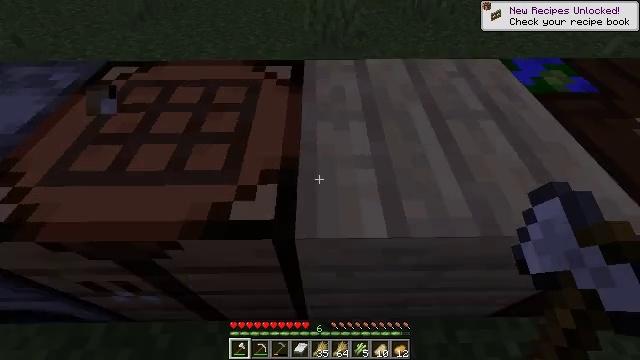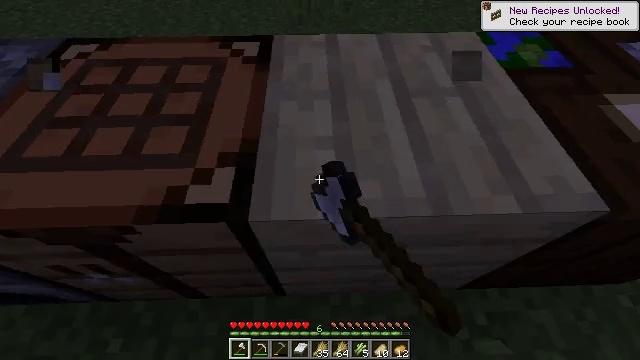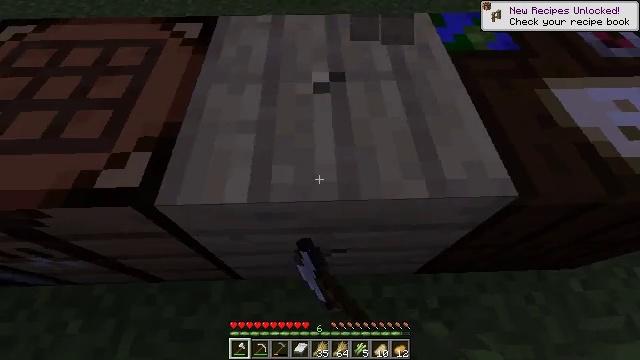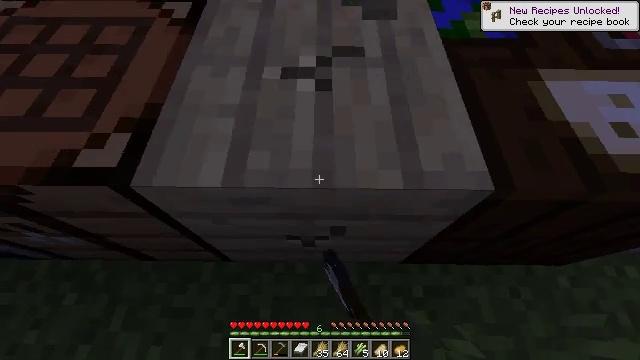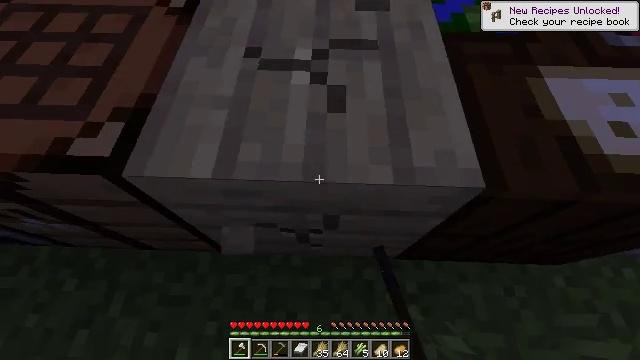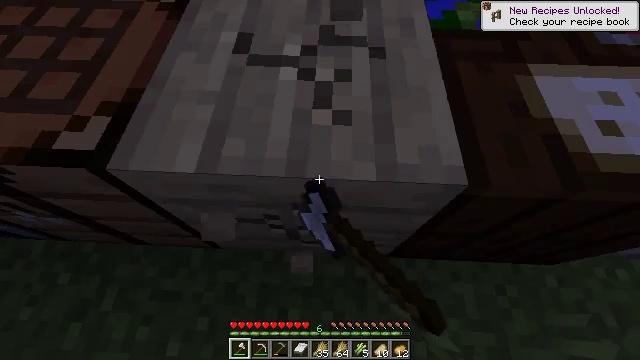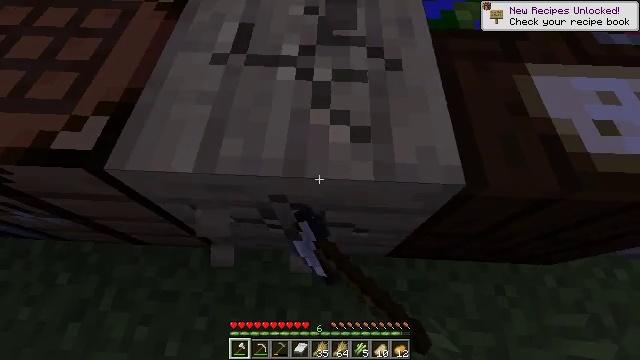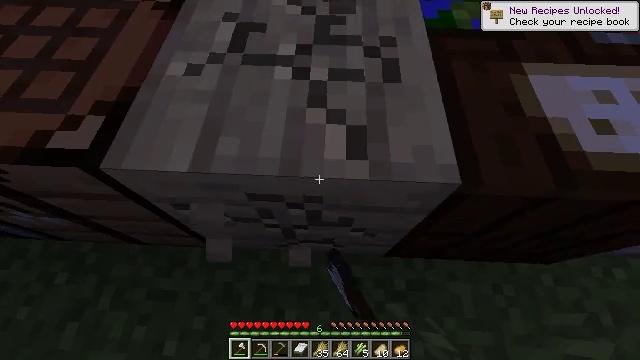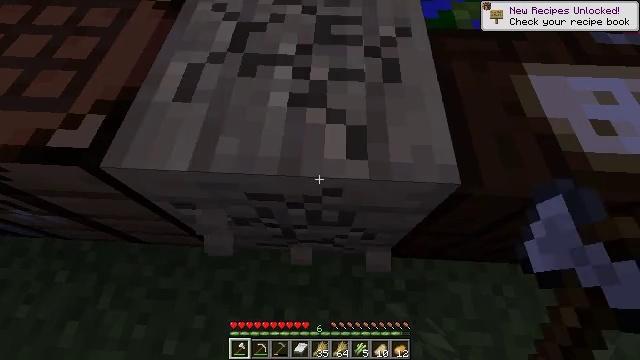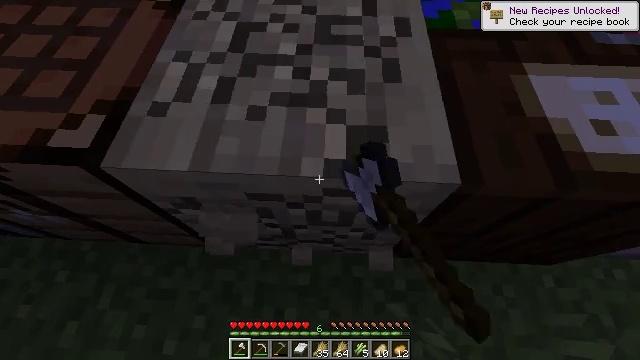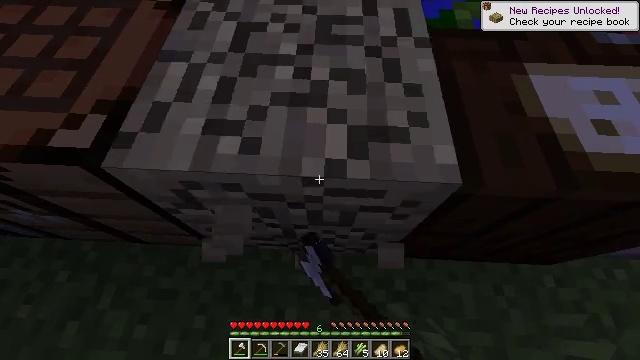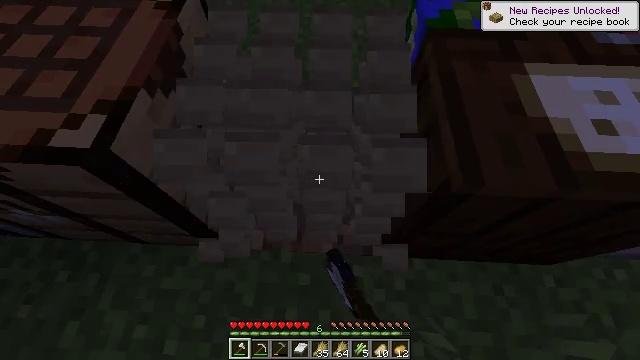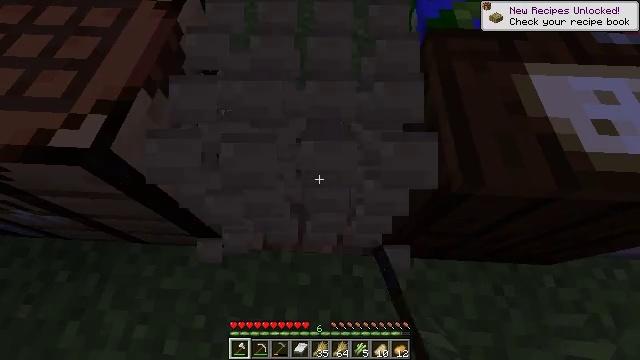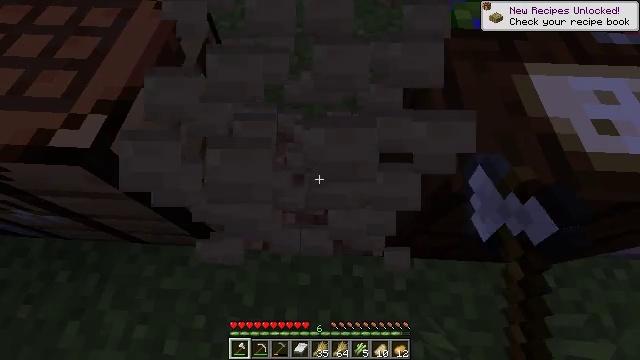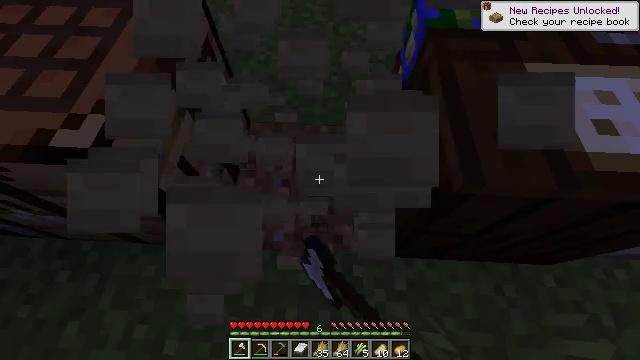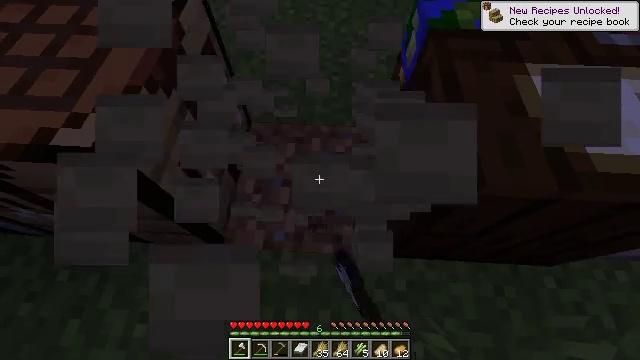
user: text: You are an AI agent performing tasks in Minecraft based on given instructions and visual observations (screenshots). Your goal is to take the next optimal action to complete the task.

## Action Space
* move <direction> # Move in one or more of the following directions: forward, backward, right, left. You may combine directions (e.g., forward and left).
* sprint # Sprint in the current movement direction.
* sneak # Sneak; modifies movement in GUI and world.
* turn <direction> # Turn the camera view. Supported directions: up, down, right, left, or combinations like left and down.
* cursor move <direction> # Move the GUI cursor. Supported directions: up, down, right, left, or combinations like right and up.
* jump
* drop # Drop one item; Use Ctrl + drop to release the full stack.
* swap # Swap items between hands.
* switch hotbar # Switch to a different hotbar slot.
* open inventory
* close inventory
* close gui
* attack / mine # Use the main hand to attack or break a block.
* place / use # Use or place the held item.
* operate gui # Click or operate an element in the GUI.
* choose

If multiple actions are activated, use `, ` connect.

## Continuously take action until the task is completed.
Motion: motion action
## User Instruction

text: Attack the birch planks to recycle them.
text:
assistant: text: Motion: move right, turn right and down, attack / mine
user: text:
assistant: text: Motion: move right, turn down, attack / mine
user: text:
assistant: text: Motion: turn left and down, attack / mine
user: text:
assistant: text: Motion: turn left and down, attack / mine
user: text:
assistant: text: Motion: attack / mine
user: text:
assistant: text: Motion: attack / mine
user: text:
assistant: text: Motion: attack / mine
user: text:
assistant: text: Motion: attack / mine
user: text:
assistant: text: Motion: attack / mine
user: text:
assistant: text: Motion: attack / mine
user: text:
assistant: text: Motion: attack / mine
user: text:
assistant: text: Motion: attack / mine
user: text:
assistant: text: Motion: attack / mine
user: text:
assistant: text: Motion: attack / mine
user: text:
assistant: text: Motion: attack / mine
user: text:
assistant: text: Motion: attack / mine